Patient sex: M
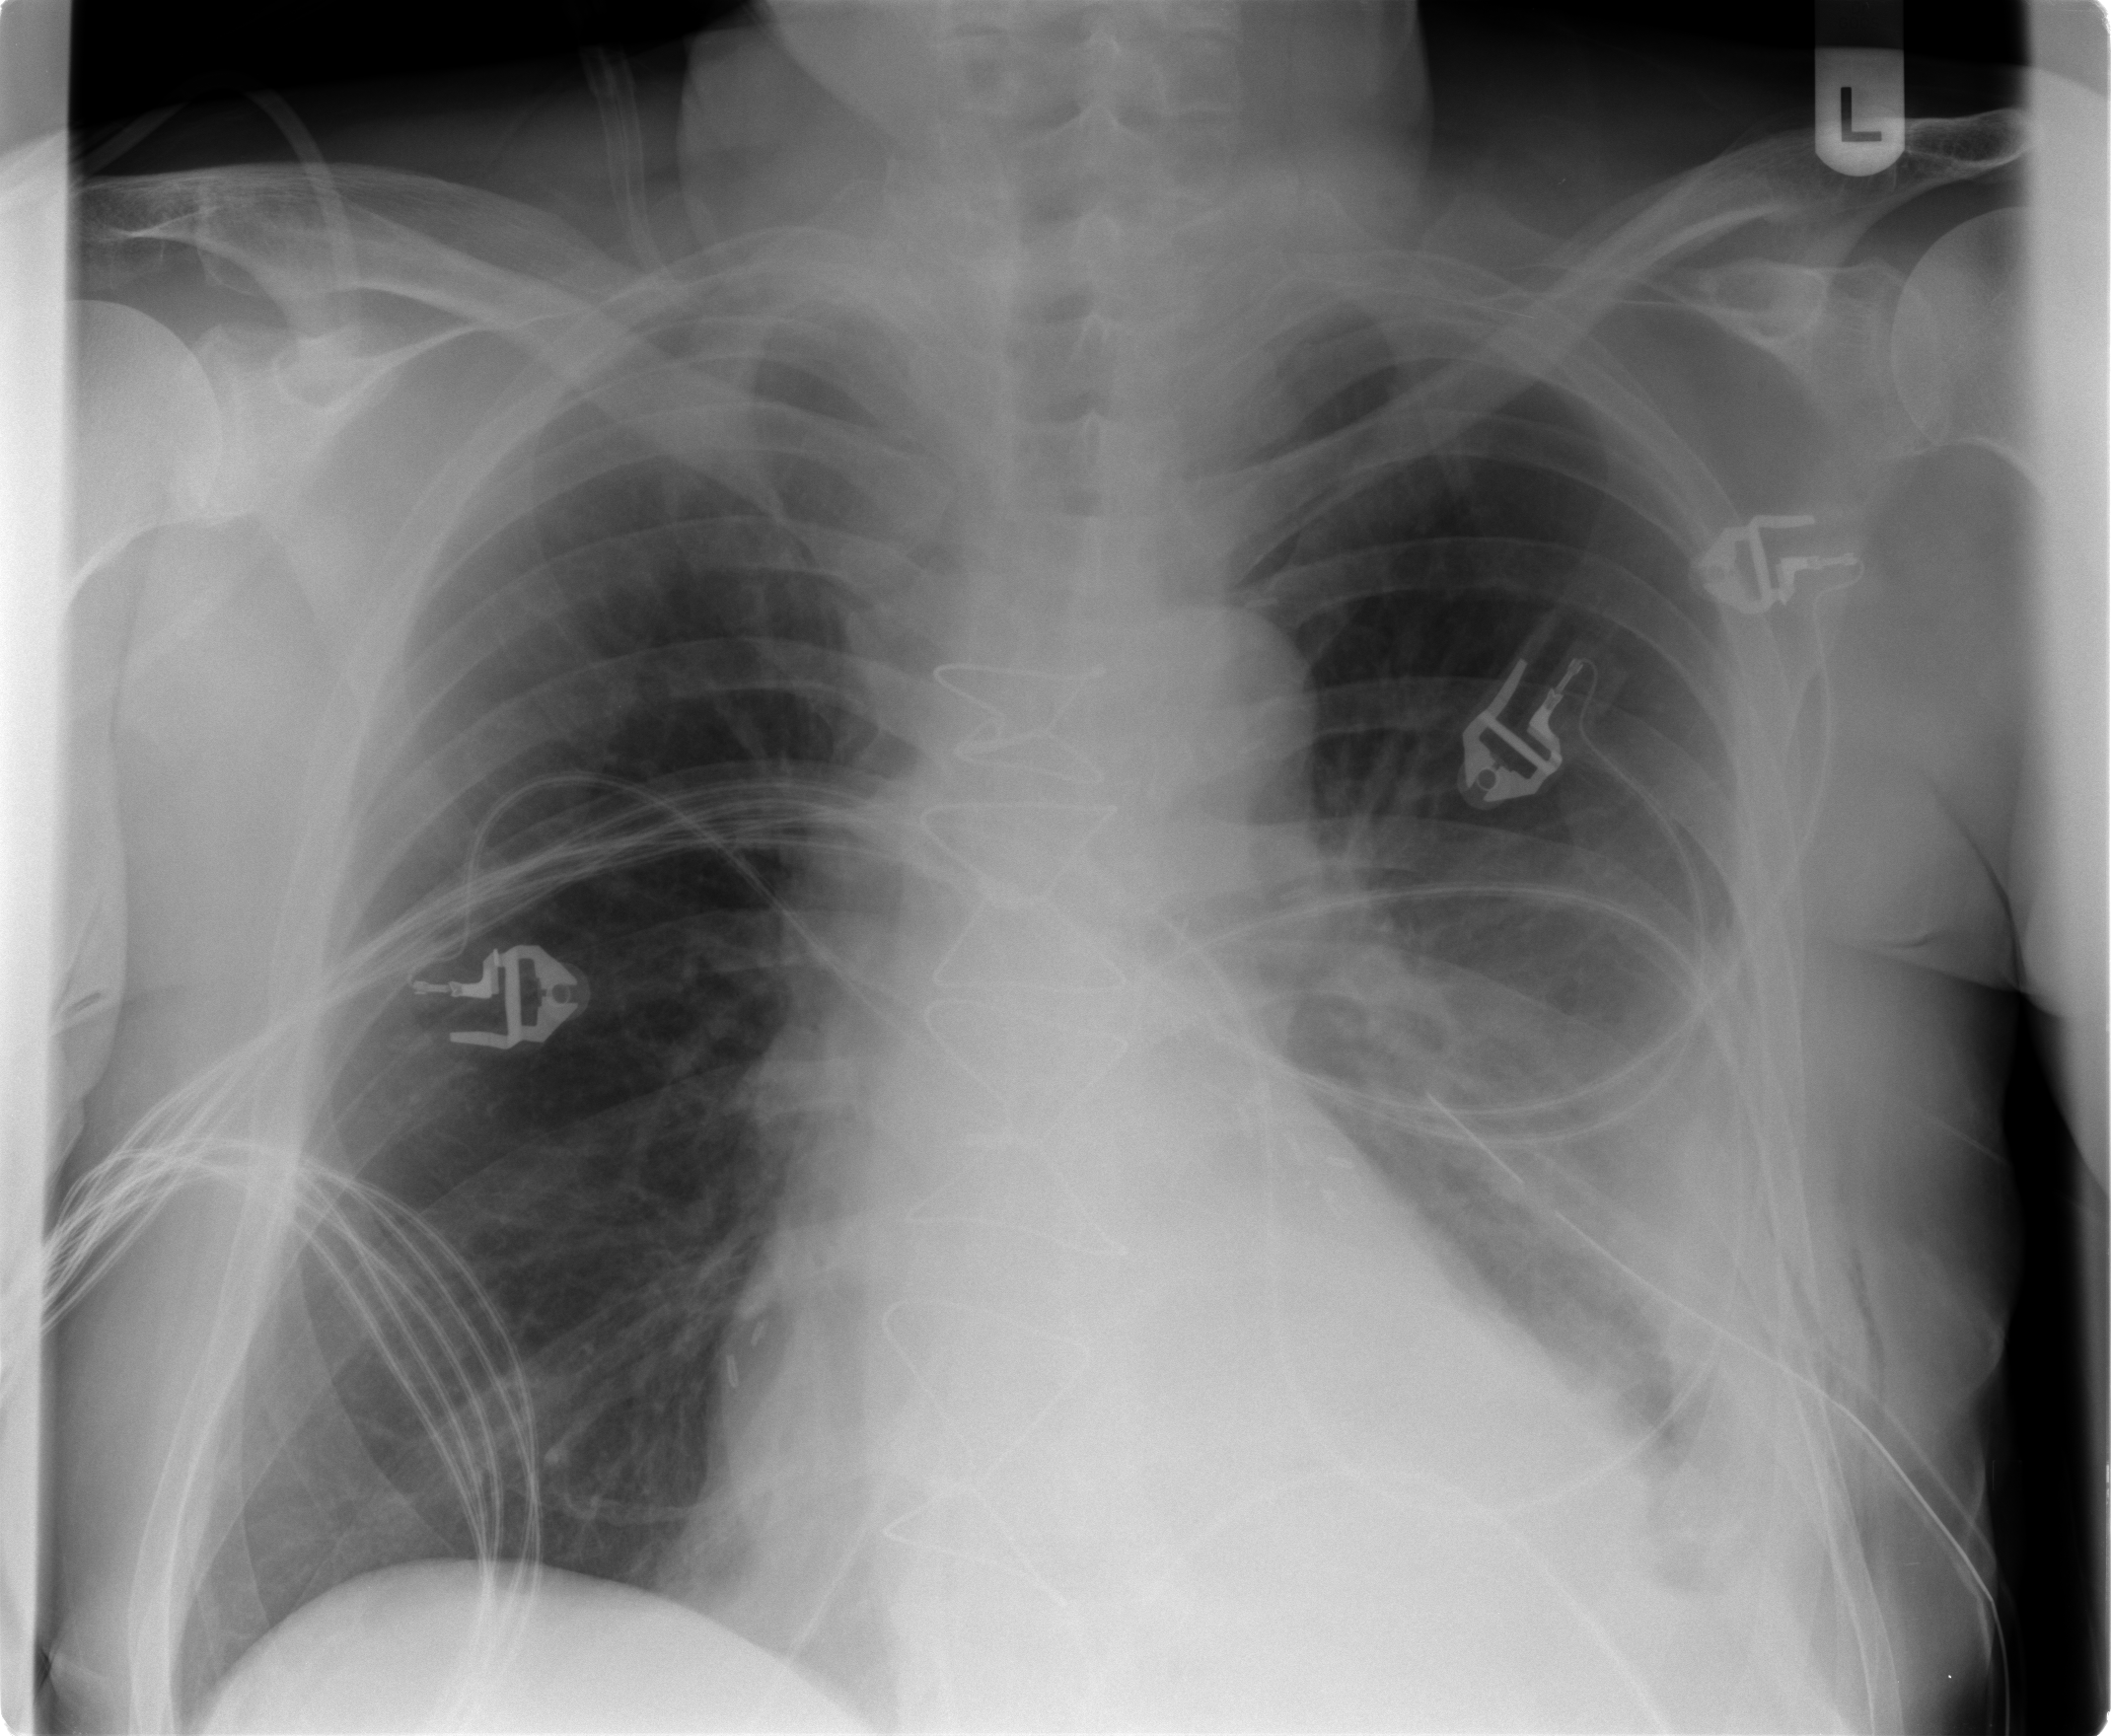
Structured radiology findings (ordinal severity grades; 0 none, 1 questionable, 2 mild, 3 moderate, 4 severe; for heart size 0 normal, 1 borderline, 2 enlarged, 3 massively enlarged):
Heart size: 0
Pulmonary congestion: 2
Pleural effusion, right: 0
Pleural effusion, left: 3
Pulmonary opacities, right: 0
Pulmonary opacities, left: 1
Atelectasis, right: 0
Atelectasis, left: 3